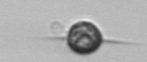
Label: Acanthoica_quattrospina